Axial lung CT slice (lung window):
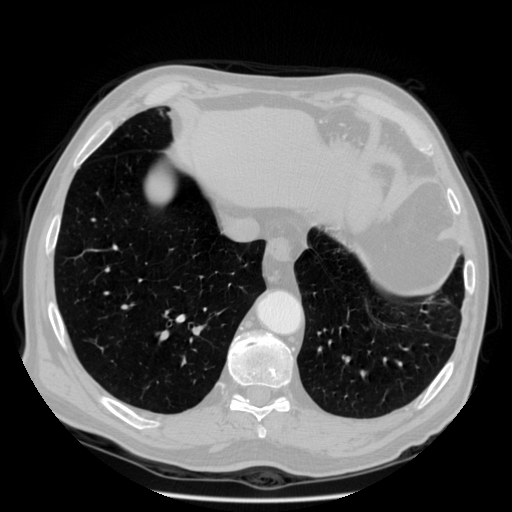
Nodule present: no